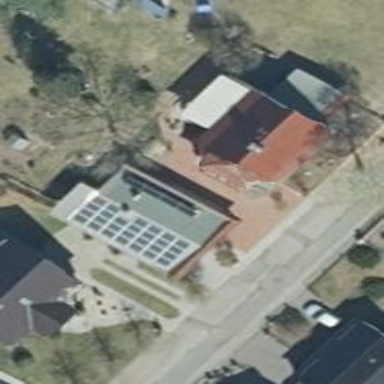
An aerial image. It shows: Solar power generator using photovoltaic panels.